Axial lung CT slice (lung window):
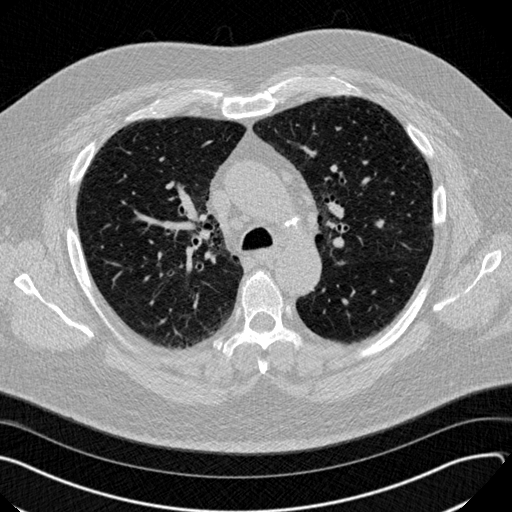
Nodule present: no